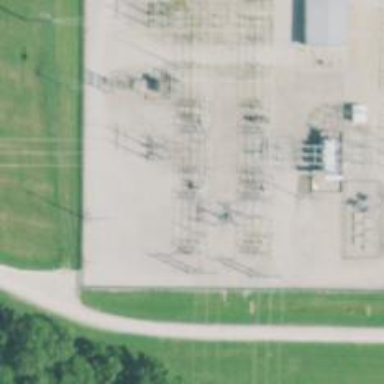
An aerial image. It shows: Switch for power supply.